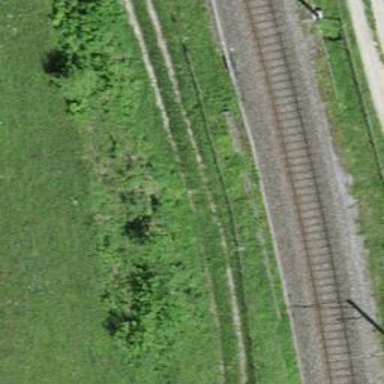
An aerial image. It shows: Track with grade 3 surface.